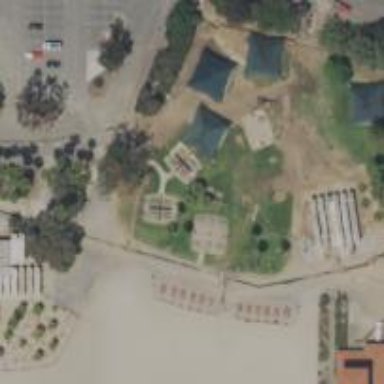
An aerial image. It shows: Campsite for tourism.